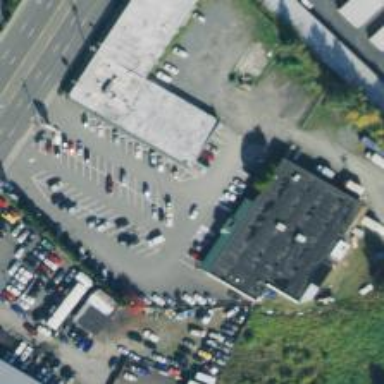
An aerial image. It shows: Convenience shop.